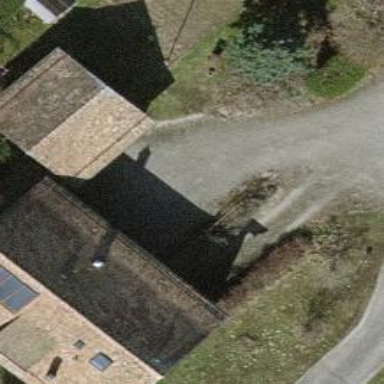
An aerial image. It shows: Garage.